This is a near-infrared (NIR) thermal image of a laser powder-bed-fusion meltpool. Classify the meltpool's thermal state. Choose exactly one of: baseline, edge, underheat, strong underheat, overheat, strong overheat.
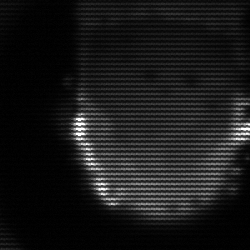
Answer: baseline